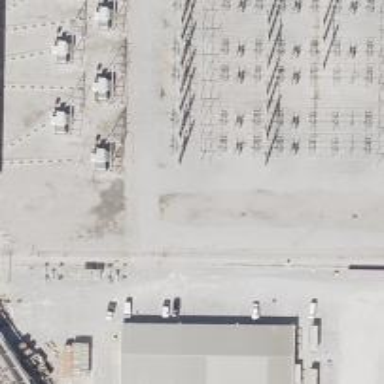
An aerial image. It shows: Switch used for power control.